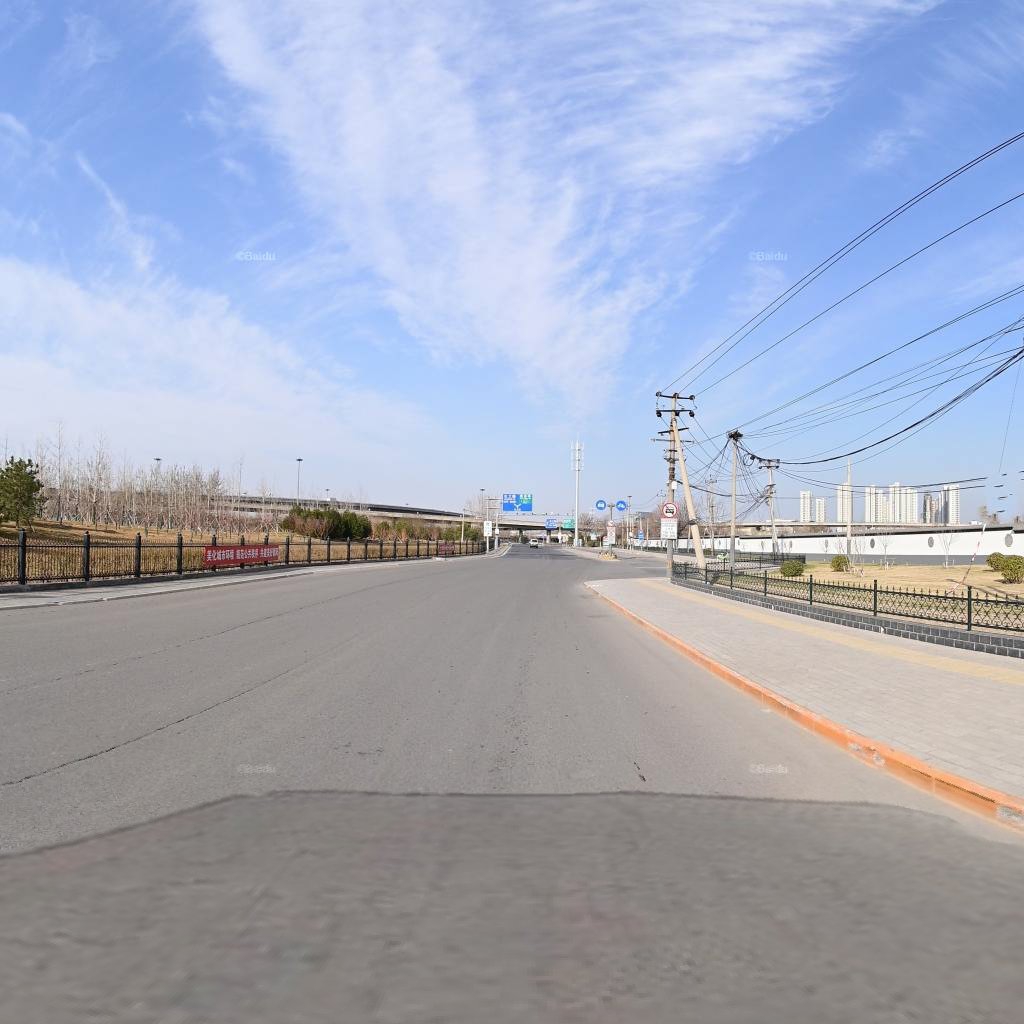
Region: Chaoyang
Road damage annotations: longitudinal crack, longitudinal crack